Question: I am trying to return an object, taht I populate in a forEach loop, with angulars $scope from a controller, but when I try to loop it out with ng-repeat I get no result.
When i console.log the object I get the expected result

But when I try to return it with $scope and show it with ng-repeat I get no results what so ever.
Here is my controller
'''
myAppControllers.controller('musicCtrl', ['$scope', '$http', function($scope, $http) {
var i = 0,
playlists = {};
// Get the playlists from soundcloud
$http({ method: 'GET', url: 'http://api.soundcloud.com/users/gimle-sound-tjek/playlists.json?client_id=c2dfe07de1d18d689516884ce22b7aae' }).
success(function(data) {
data.forEach(function() {
// Populate the object
playlists[i] = {
"title" : data[i].title,
"permalink": data[i].permalink,
"genre": data[i].genre
}
i++;
});
console.log(playlists);
$scope.playlists;
}).
error(function() {
$scope.playlists = '';
});
}]);
'''
My ng-repeat looks like this
'''
<div ng-repeat="playlist in playlists">
<h3>{{ playlist.title }}</h3>
...
'''
I am expecting that is has something to do with the way I send the object back with $scope.playlists?
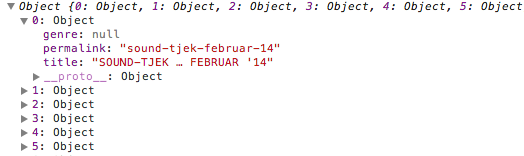
Answer: First of all maybe use push instead this 'i++' fun.
You push those playlist entries into the playlist variable outside the scope.
'''
myAppControllers.controller('musicCtrl', ['$scope', '$http', function($scope, $http) {
$scope.playlists= [];
// Get the playlists from soundcloud
$http({ method: 'GET', url: 'http://api.soundcloud.com/users/gimle-sound-tjek/playlists.json?client_id=c2dfe07de1d18d689516884ce22b7aae' }).
success(function(data) {
data.forEach(function(entry) {
// Populate the object
$scope.playlists.push({
"title" : entry.title,
"permalink": entry.permalink,
"genre": entry.genre
});
//OR: $scope.playlists.push(entry);
});
}).
error(function() {
$scope.playlists = '';
});
}]);
'''